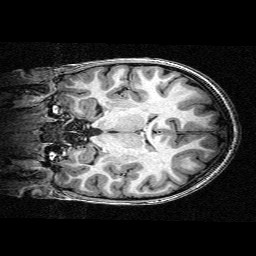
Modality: T1w
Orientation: coronal
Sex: female
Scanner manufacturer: siemens
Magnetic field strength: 3 T
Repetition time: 2.3 s
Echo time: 0.00336 s